Field crop: maize
Growth stage: 2
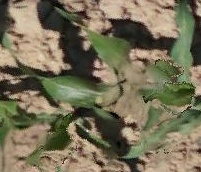
Species: maize